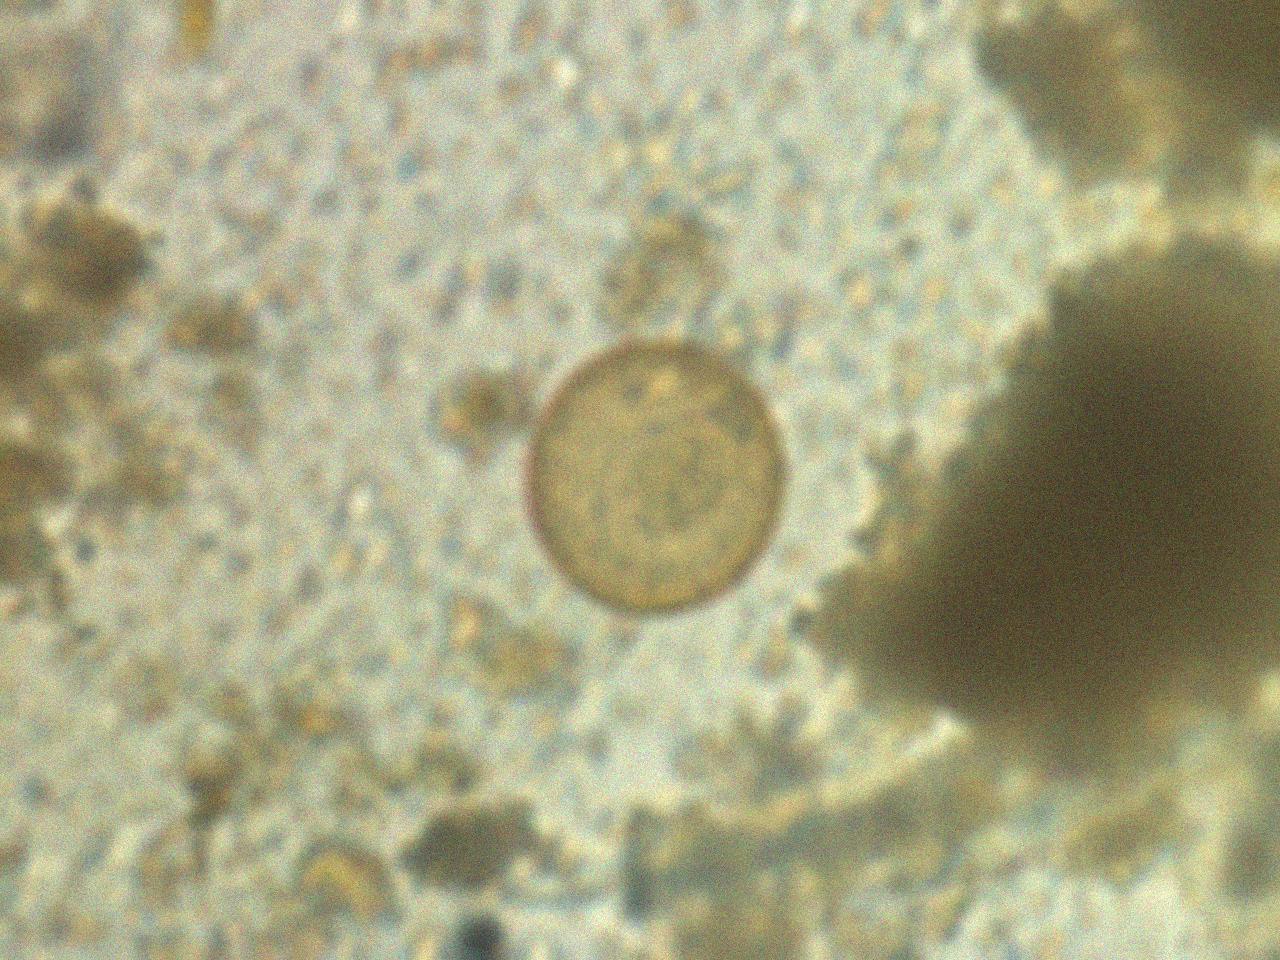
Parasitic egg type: Hymenolepis diminuta